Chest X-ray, PA view. Patient: 21 years old, sex M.
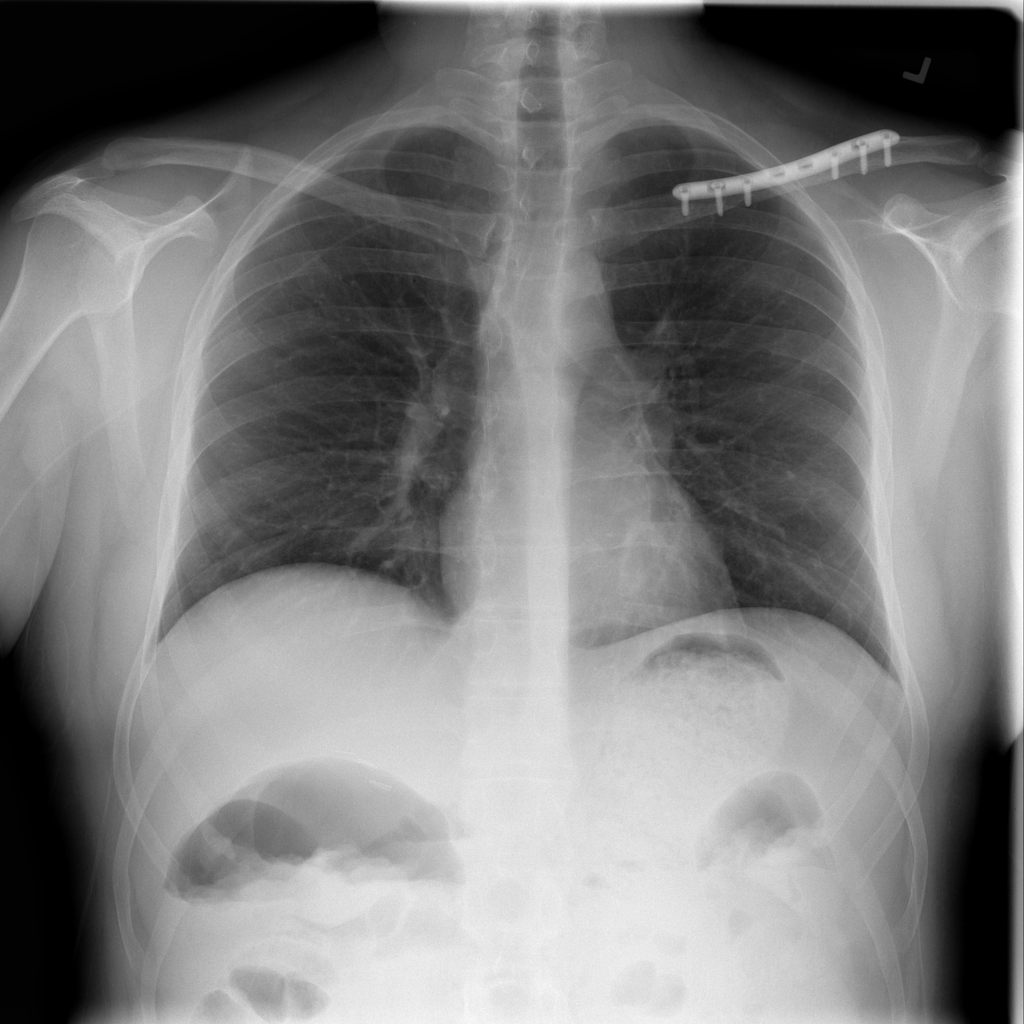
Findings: No Finding